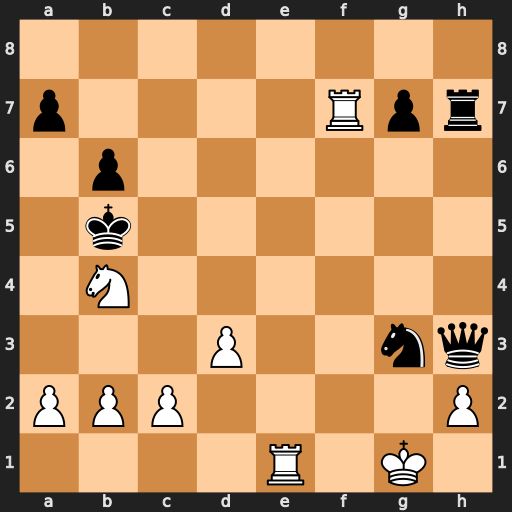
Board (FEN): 8/p4Rpr/1p6/1k6/1N6/3P2nq/PPP4P/4R1K1
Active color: w
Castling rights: -
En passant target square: -
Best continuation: Re5+ Ka4 Rxa7+ Kxb4 a3#